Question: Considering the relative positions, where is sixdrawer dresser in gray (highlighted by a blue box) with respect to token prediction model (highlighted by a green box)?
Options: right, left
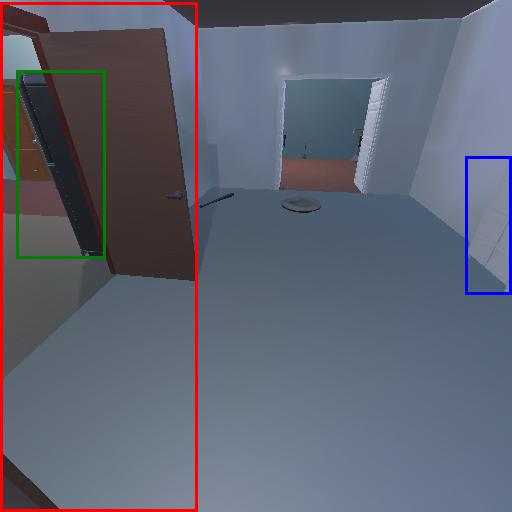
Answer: right